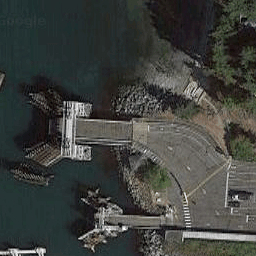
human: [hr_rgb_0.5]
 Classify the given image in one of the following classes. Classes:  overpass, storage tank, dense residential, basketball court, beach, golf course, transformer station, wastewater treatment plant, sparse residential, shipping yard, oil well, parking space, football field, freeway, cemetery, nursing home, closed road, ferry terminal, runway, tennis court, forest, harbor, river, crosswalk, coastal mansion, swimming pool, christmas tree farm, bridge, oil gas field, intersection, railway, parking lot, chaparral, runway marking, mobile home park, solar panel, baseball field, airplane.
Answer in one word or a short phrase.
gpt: ferry terminal